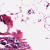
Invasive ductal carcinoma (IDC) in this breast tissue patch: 0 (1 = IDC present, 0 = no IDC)